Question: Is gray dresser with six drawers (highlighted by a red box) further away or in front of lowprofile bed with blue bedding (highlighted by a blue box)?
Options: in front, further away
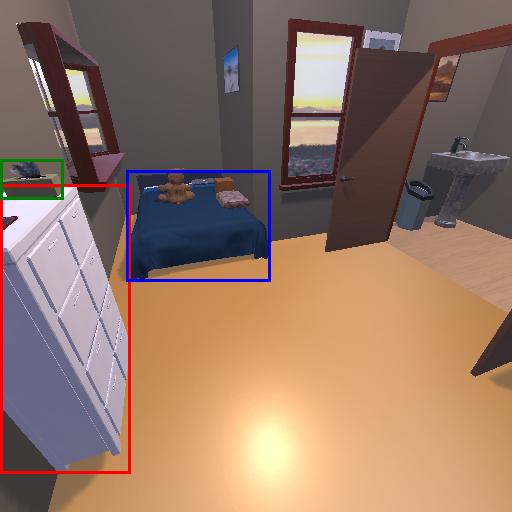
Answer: in front